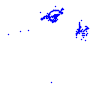
Particle: pion